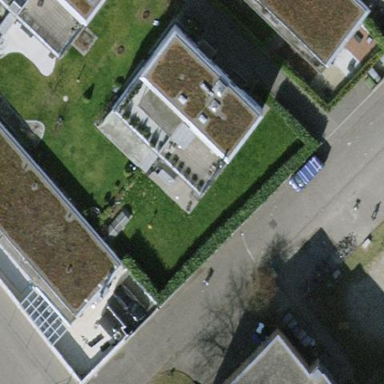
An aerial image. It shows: Terrace building.